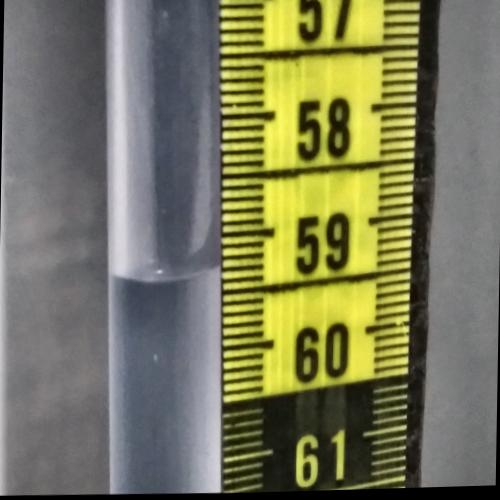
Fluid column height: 59.3 cm